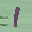
Label: 1